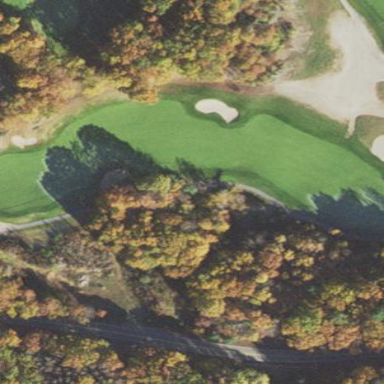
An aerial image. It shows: Golf fairway surrounded by grass.